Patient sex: M
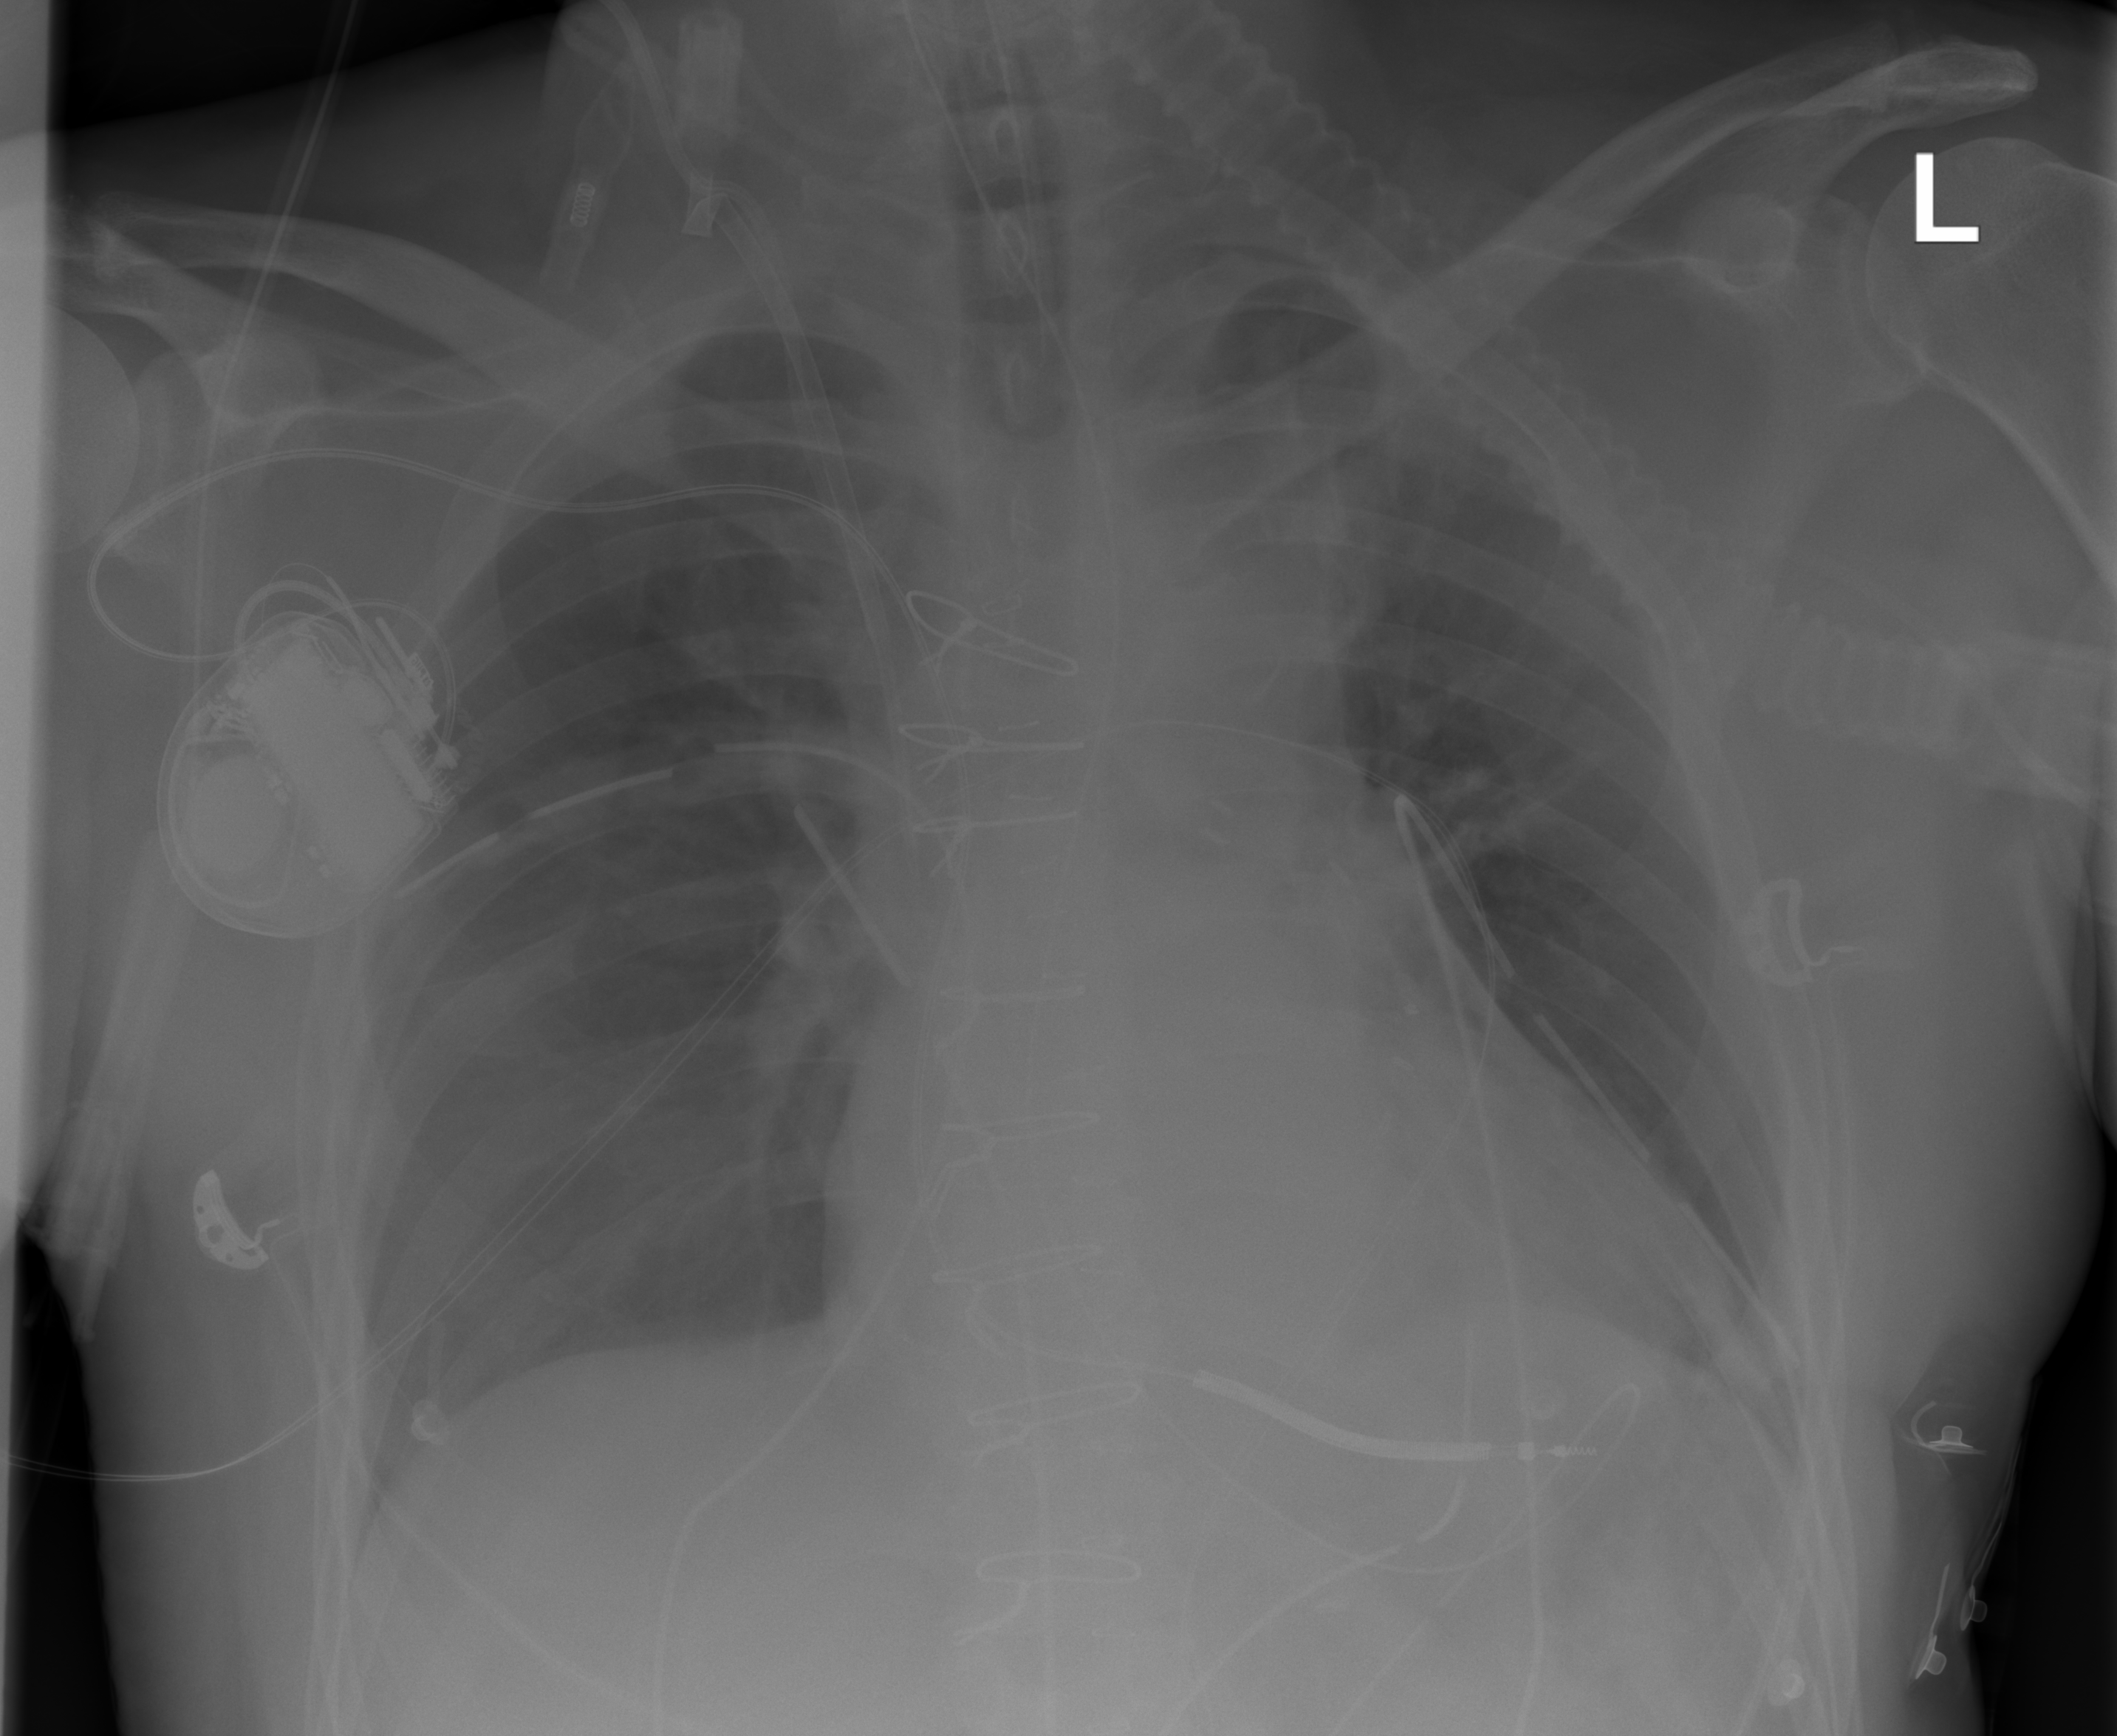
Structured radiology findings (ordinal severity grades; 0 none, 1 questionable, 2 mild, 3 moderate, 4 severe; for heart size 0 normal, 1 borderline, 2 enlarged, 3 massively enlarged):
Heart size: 0
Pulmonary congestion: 0
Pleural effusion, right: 0
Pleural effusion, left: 0
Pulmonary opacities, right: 0
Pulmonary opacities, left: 0
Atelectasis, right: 2
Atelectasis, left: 2